Question: There are usually some that I don't use in whatever project I'm working on (System.XML, System.XML.Linq for example).
Are there any drawbacks from leaving default assemblies that I won't be using in my project?

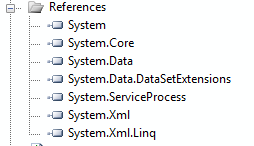
Answer: Unused referenced assemblies are removed by the compiler.
Create a new console app in VS and it will default reference inn several assemblies. Compile your empty program and open it in reflector, and you'll see that only mscorlib is referenced. The others are removed.
Same goes for unused 'using' statements. The compiler removes them.
You might want to remove unused references and using for the sake of keeping things clean and more readable.